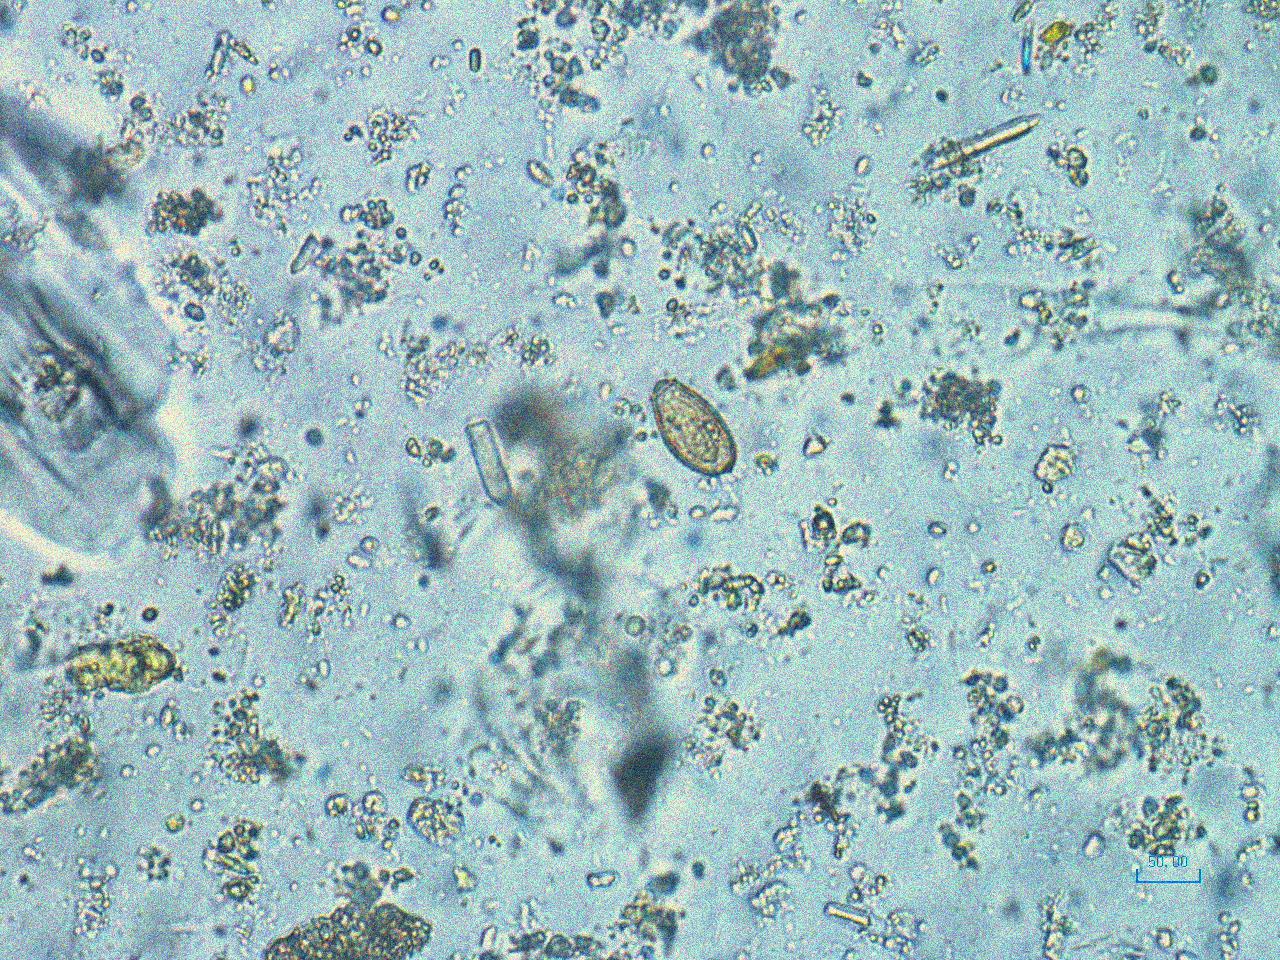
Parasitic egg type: Opisthorchis viverrine